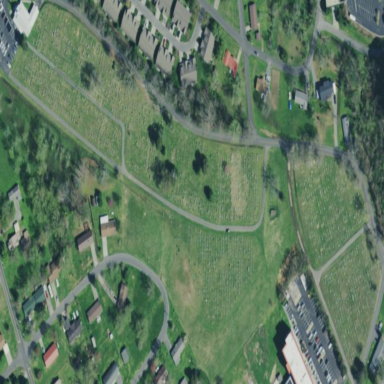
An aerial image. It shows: Cemetery.